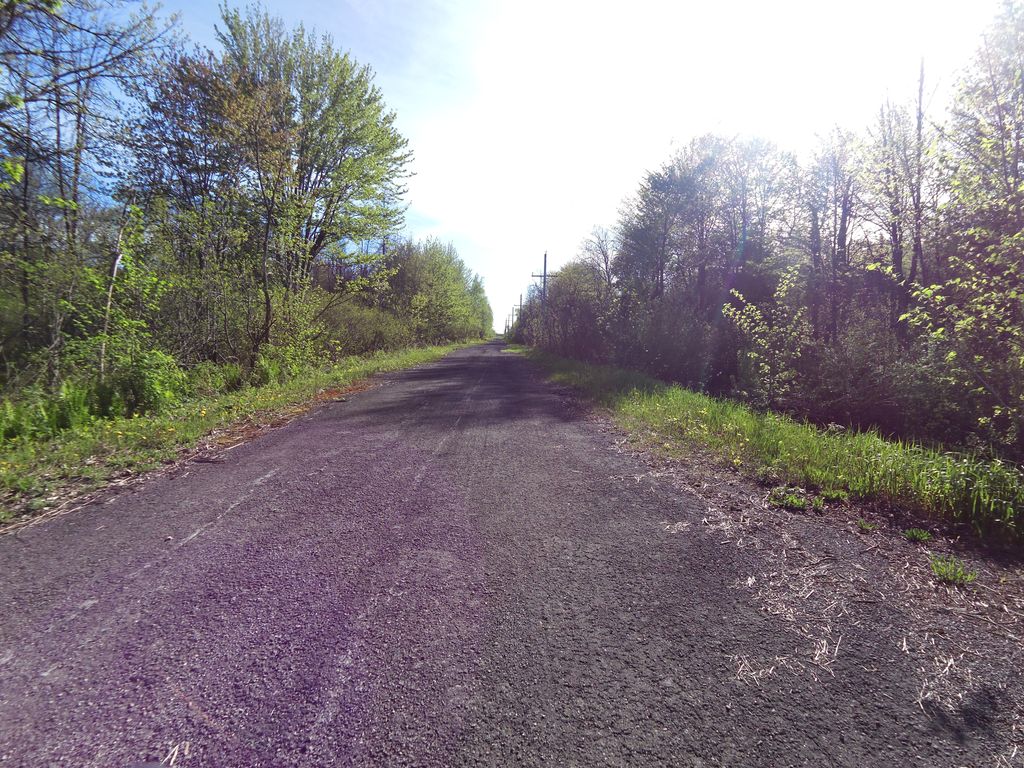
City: ottawa-gatineau